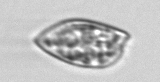
Label: Prorocentrum_dentatum